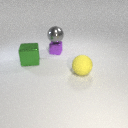
small purple metal cube to the left of large yellow rubber sphere